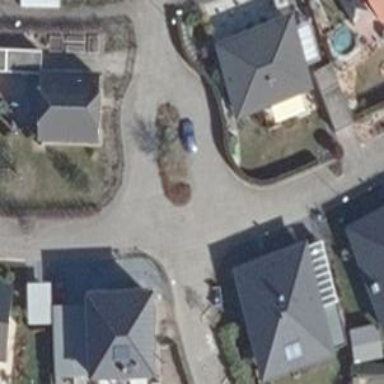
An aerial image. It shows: Paved living street.